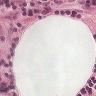
Metastatic tissue present: no